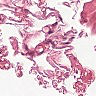
Metastatic tissue present: no